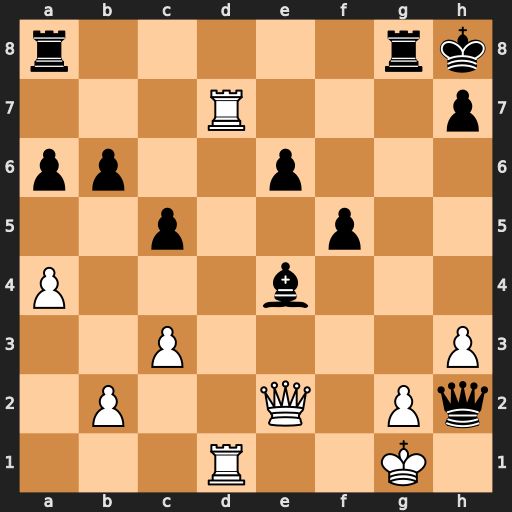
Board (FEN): r5rk/3R3p/pp2p3/2p2p2/P3b3/2P4P/1P2Q1Pq/3R2K1
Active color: w
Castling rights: -
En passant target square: -
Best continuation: Kxh2 Rxg2+ Qxg2